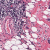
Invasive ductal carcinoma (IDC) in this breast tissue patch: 0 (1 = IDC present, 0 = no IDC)